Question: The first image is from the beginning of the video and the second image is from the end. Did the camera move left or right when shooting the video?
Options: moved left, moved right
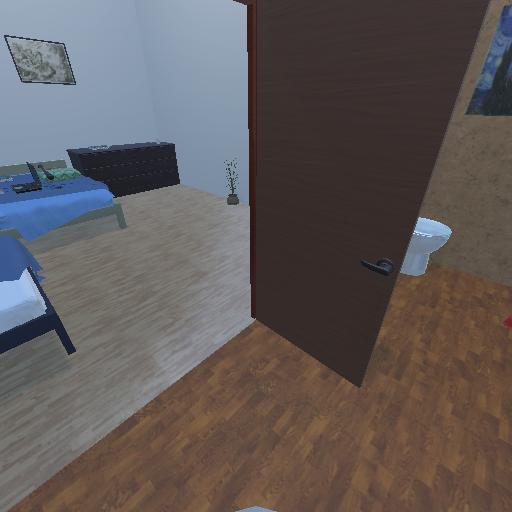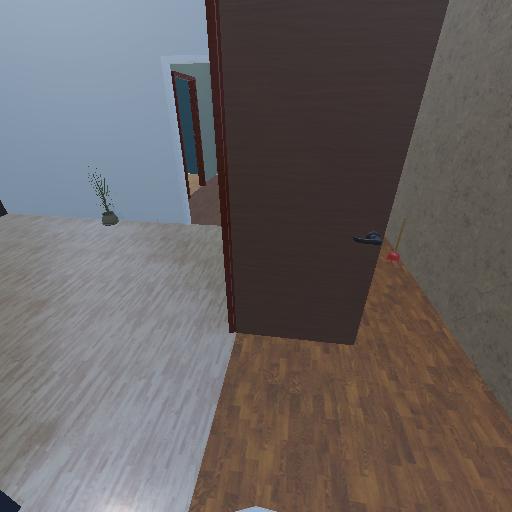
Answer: moved left